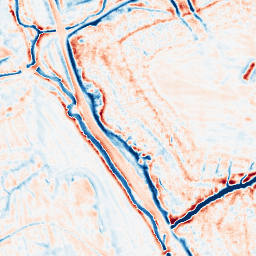
Category: edge_preserving
Decomposition family: bilateral
Decomposition parameters: d: 15
sigma_color: 150
sigma_space: 150
Upsampling method: bicubic
Upsampling parameters: scale: 8
Upsampling scale: 8